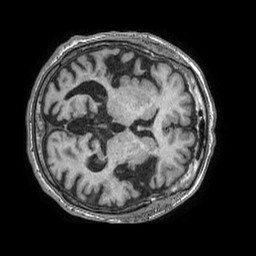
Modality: T1w
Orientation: axial
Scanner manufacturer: philips
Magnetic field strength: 1.5 T
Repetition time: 0.007553 s
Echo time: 0.003427 s